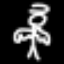
Label: angel